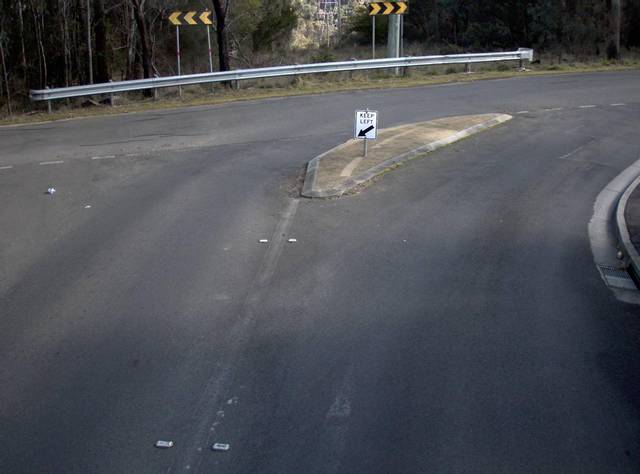
Region: Australia
Coordinates: -41.452, 147.119